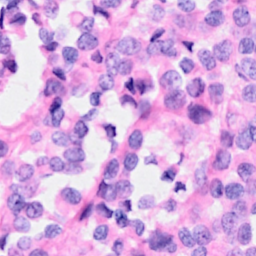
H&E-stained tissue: Breast